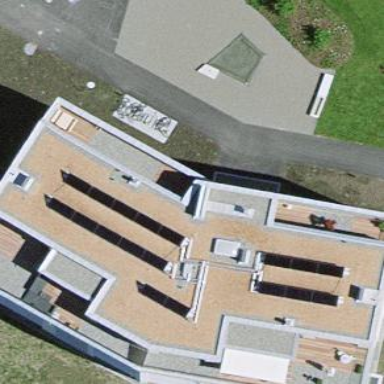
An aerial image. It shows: Building part with flat roof.